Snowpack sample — Buffalo Mountain, Silverthorne, Colorado, USA (2/22/26, 2:02 PM MST)
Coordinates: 39.622, -106.113
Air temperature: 33 °F
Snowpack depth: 63 cm
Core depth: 20 cm
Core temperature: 23 °F
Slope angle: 11°, slope face: 116°
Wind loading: low
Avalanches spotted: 0
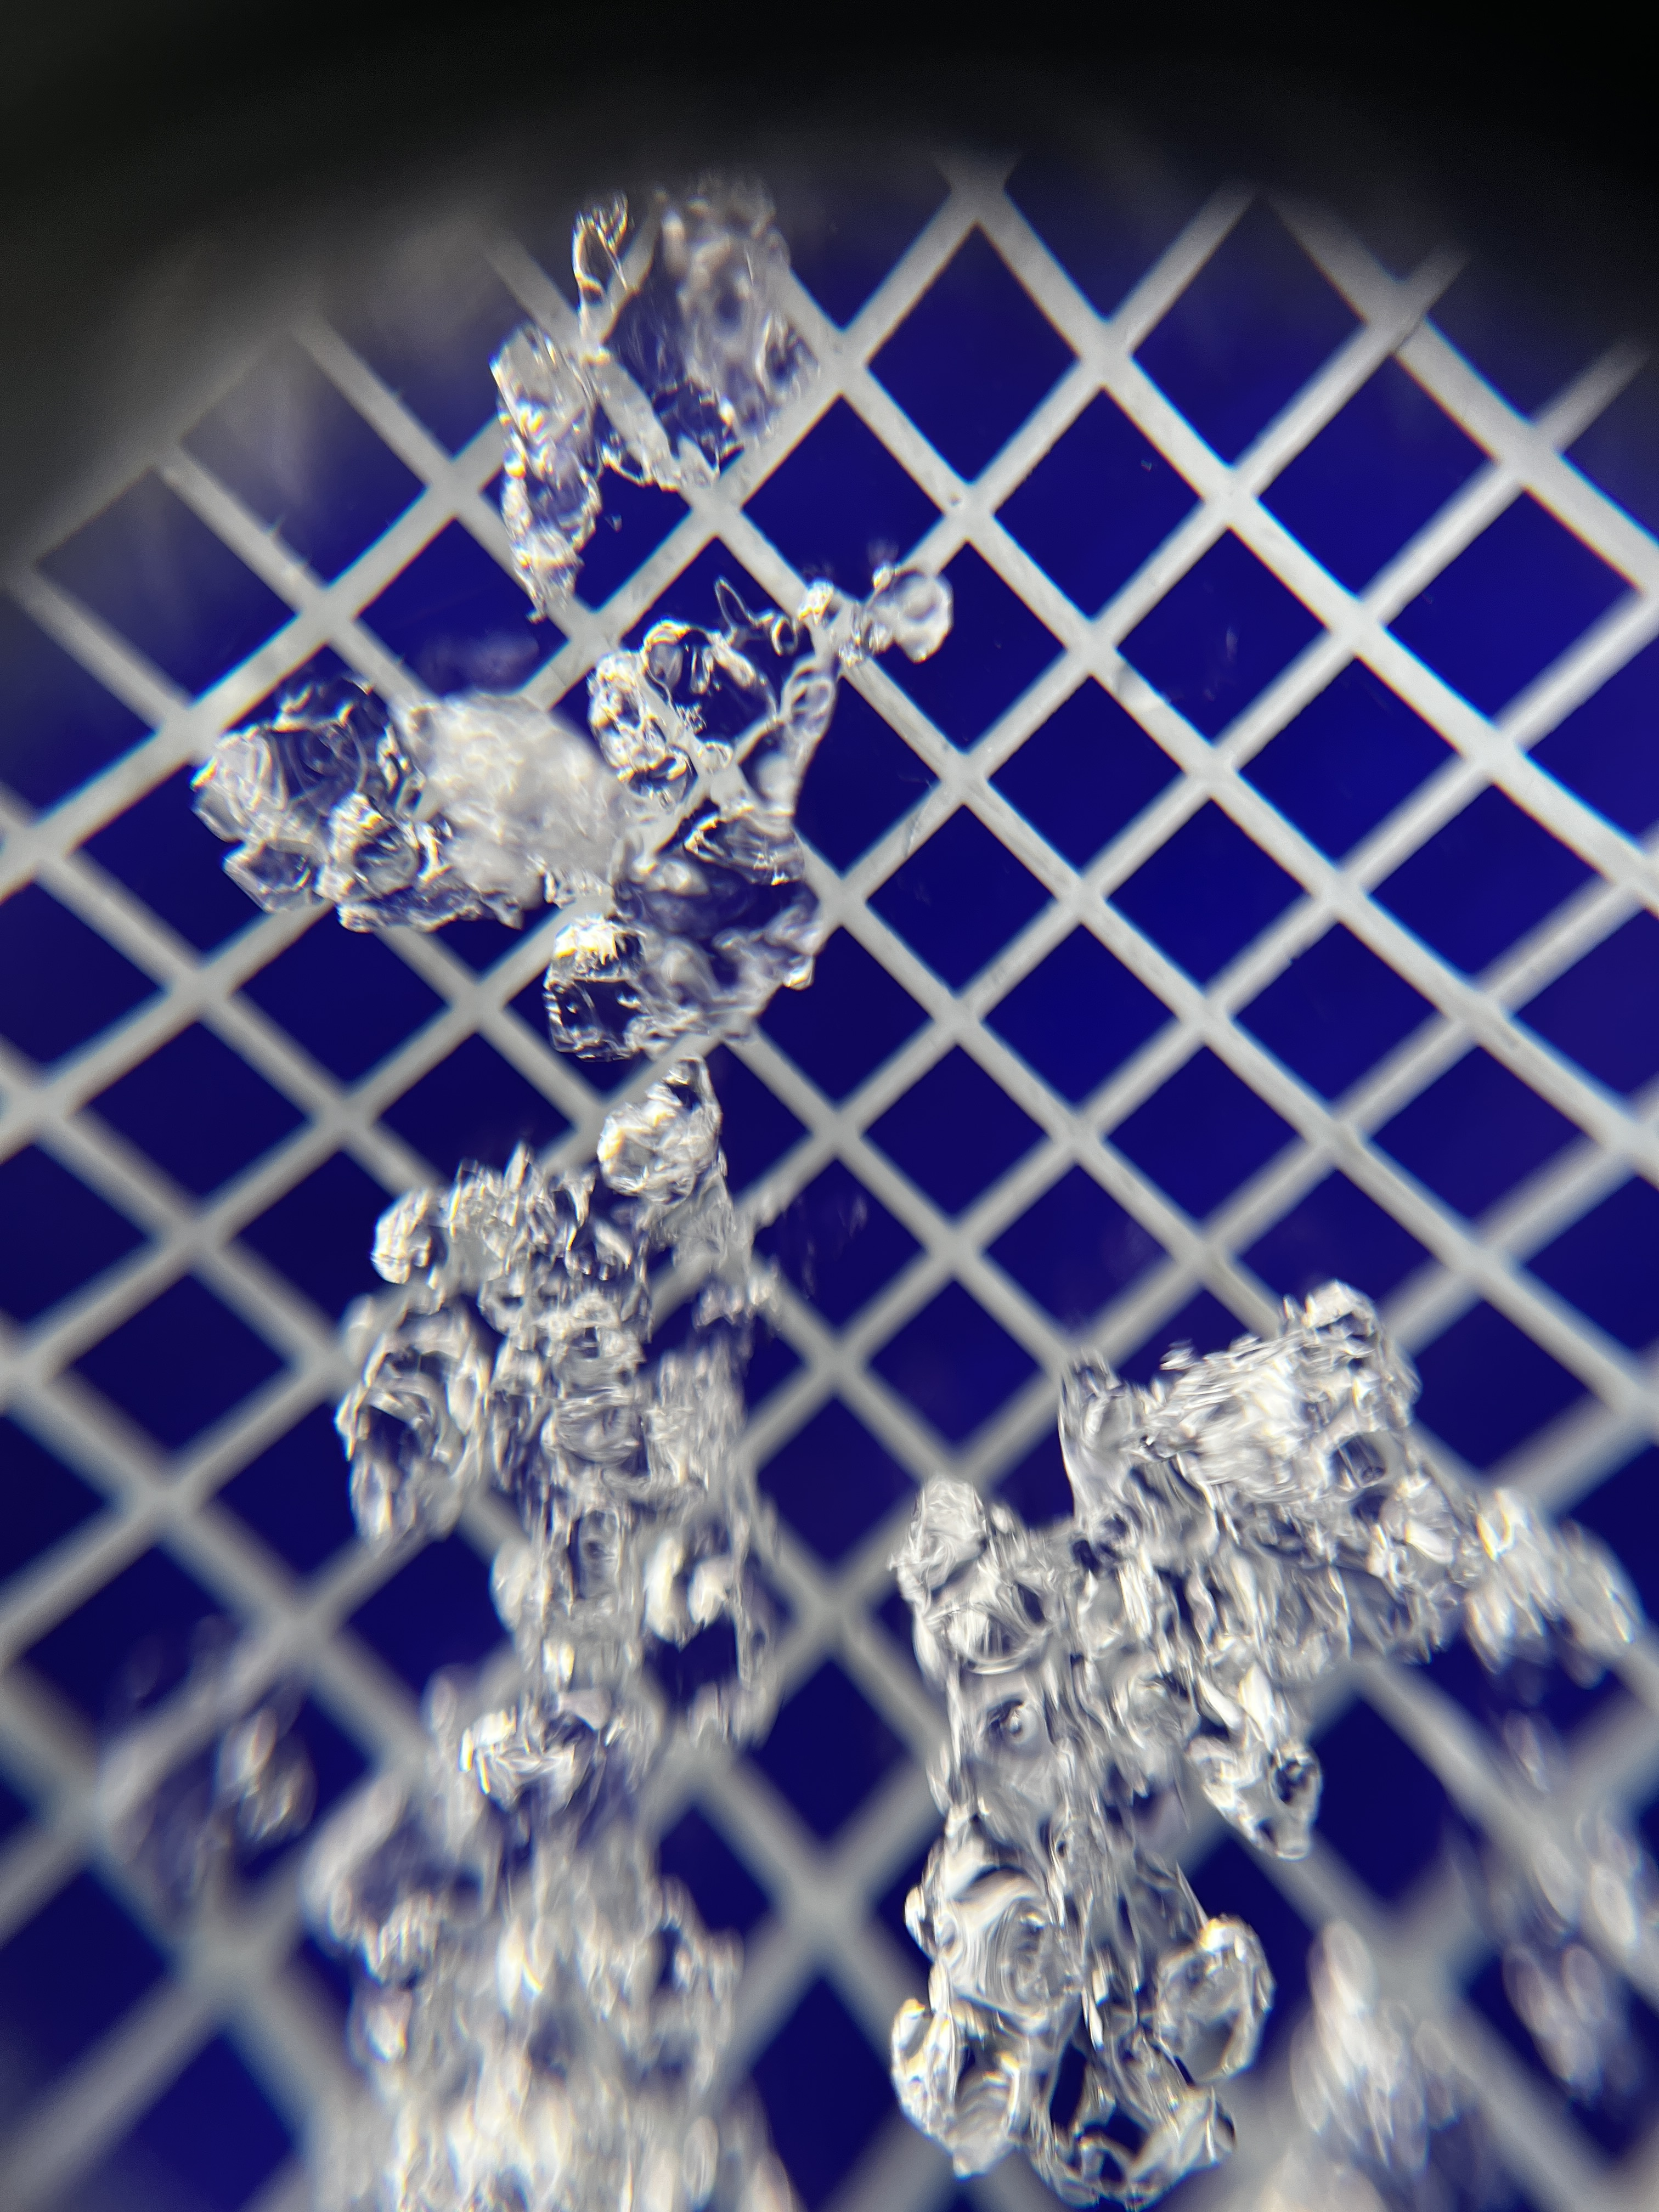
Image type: magnified_profile
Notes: In a firebreak similar to site 1, minimal wind loading with no spotted avalanches (not many faces in view though)